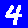
Digit: 4